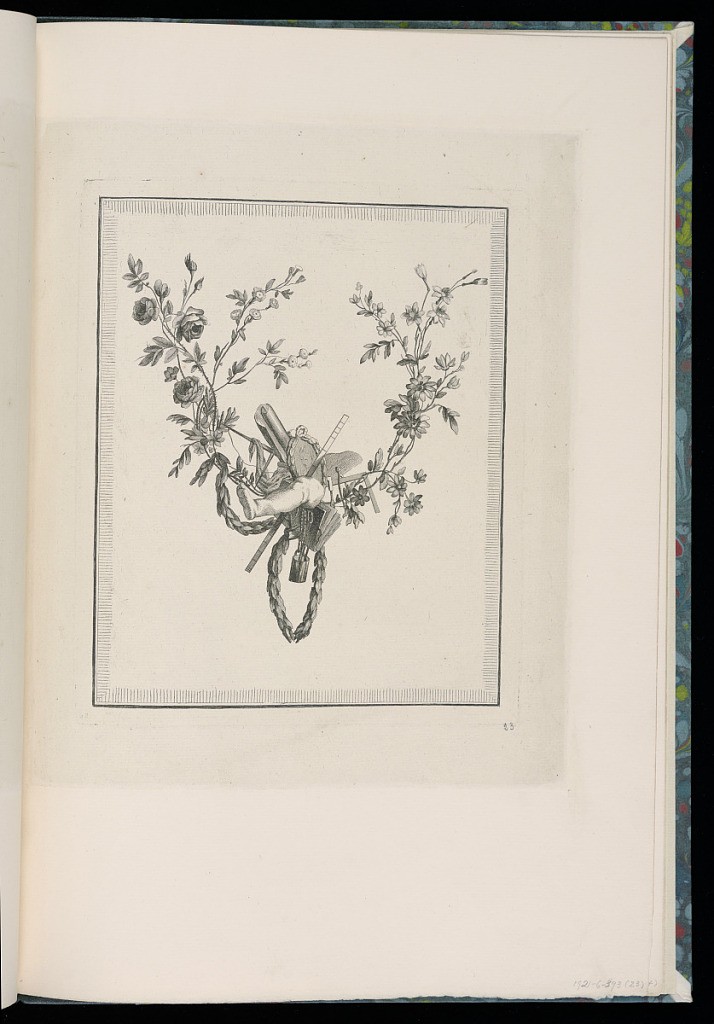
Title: Ornamental Trophy Design
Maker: Pierre Ranson, French, 1736–1786
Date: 1759–80
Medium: Etching and engraving on laid paper
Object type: Print
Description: Ornament design of a trophy with a portfolio, measuring devices, roundel portrait, rolled piece of paper, and a leg, framed by flowering branches with leaves, and a hanging festoon of leaves.